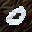
Label: 0